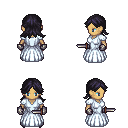
a pixel art fantasy rpg character, female body template, human, tanned skin, underdress, white pants, raven loose hair, metal gloves, metal boots, dagger, four views (front, back, left, right), 2x2 character sprite sheet, small pixel art, hard edges, no anti-aliasing